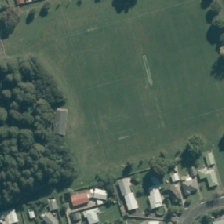
Land cover: urban_parkland